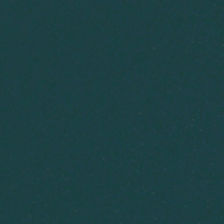
Land cover: lake_pond